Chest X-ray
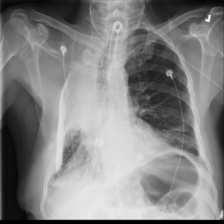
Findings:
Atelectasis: negative
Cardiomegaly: negative
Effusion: negative
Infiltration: negative
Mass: negative
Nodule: negative
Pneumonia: positive
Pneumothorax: negative
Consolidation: negative
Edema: negative
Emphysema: negative
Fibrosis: negative
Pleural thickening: negative
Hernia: negative